Question: For example, when we parse this query string:
'''
foo&bar=&baz=123
'''
Firefox's implementation of the standard 'URLSearchParams' type (<URL> assigns an empty string value to both 'foo' and 'bar':

Does this mean that 'foo' and 'foo=' are effectively the same inside a query string? Or is it a bug in Firefox?
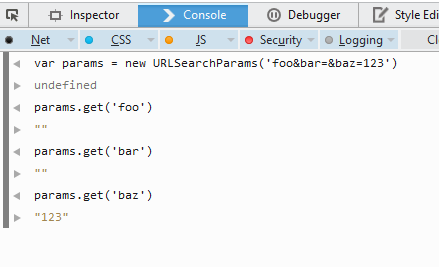
Answer: The answer is in the specification in the link that you post...
> For each byte sequence bytes in sequences, run these substeps:
1. If bytes is the empty byte sequence, run these substeps for the next byte sequence.
2. If bytes contains a =, then let name be the bytes from the start of bytes up to but excluding its first =, and let value be the bytes, if any, after the first = up to the end of bytes. If = is the first byte, then name will be the empty byte sequence. If it is the last, then value will be the empty byte sequence.
3. Otherwise, let name have the value of bytes and let value be the empty byte sequence
so... key and key= are the same... this is not a bug.